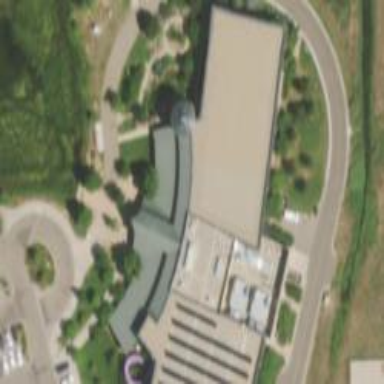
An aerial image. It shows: Sports centre building.